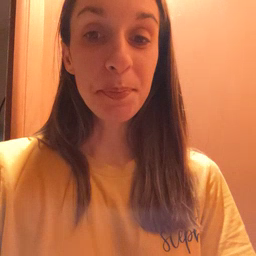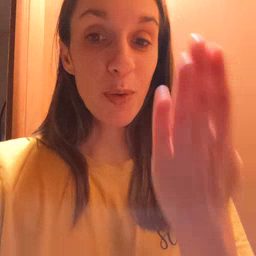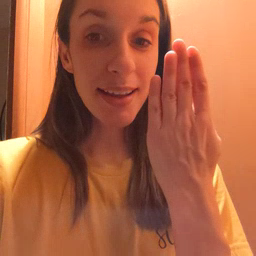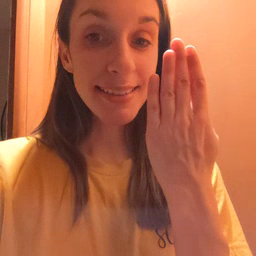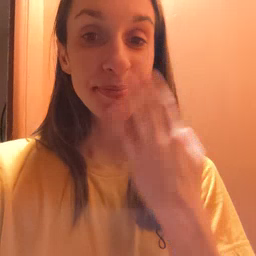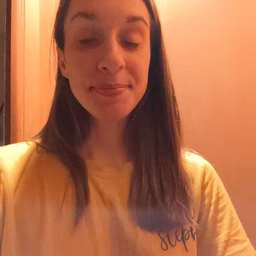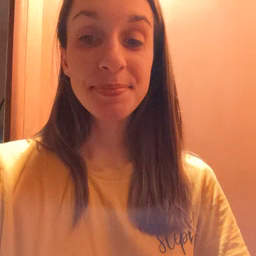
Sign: morning